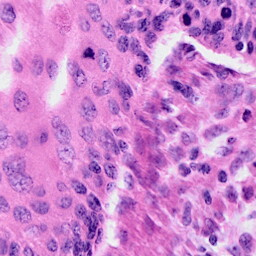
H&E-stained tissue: Cervix